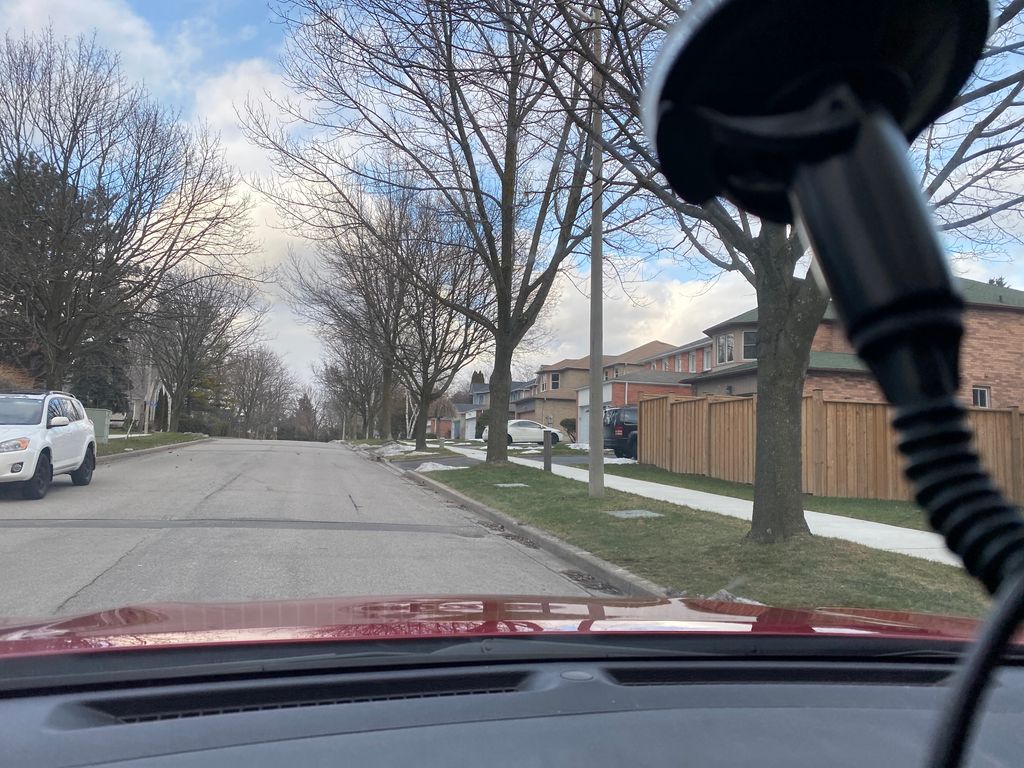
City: toronto